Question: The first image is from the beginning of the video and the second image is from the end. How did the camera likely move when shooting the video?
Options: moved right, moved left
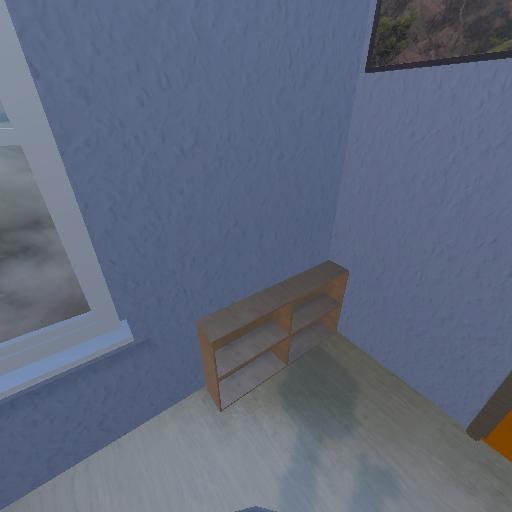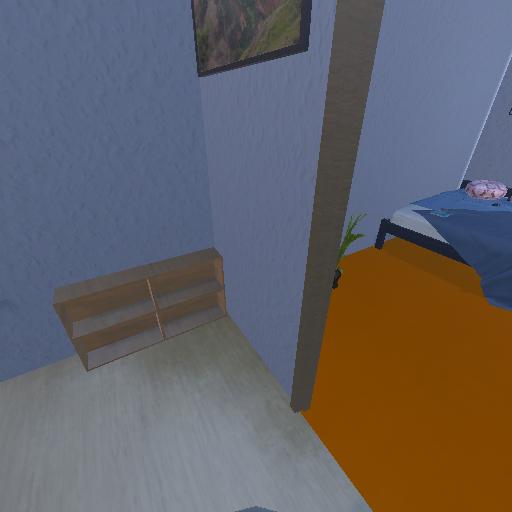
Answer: moved right